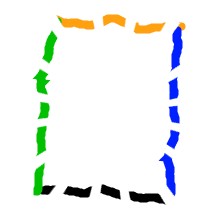
Shape: rectangle